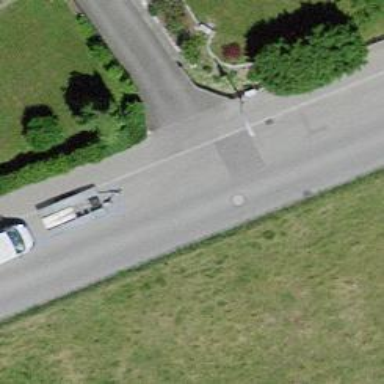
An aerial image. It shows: Residential road with sidewalk on the left.